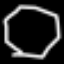
Label: octagon